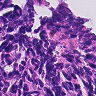
Metastatic tissue present: no